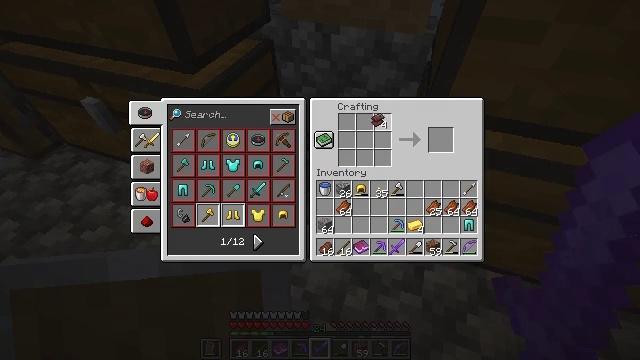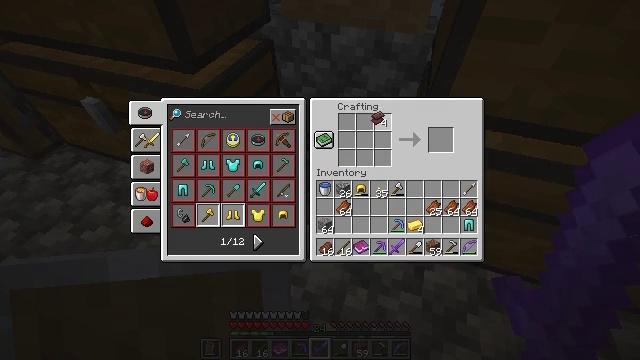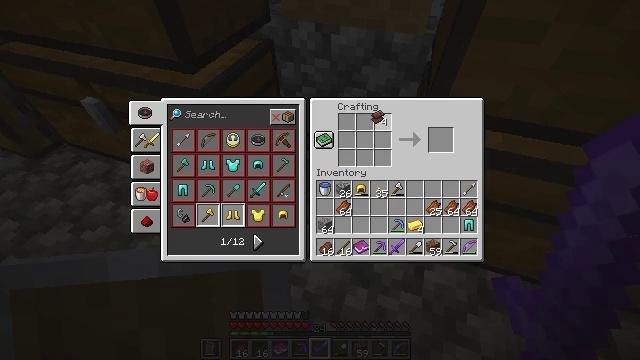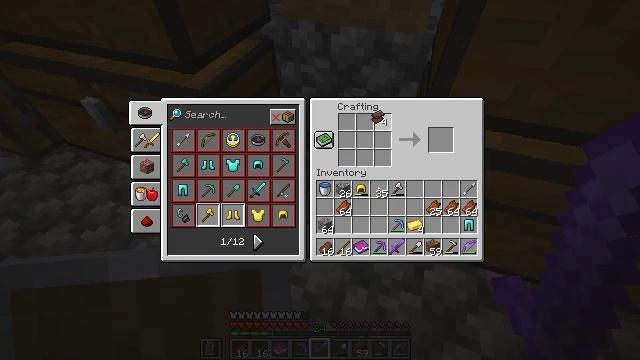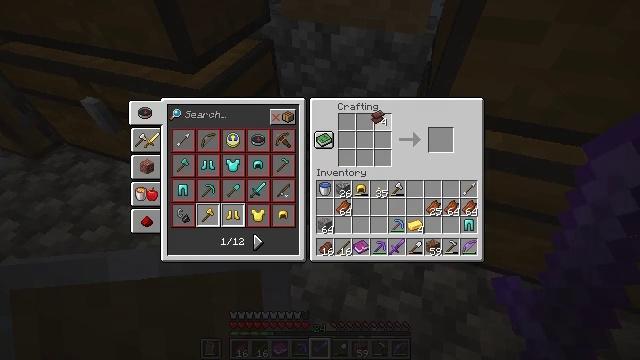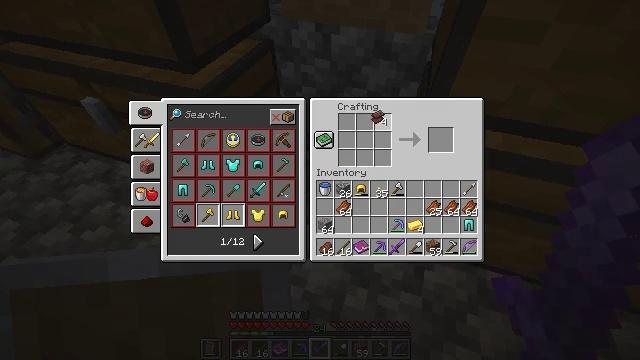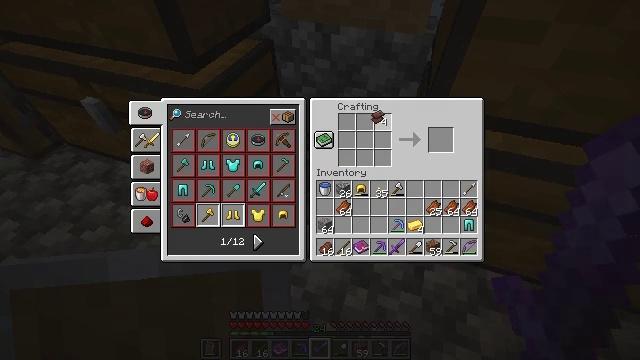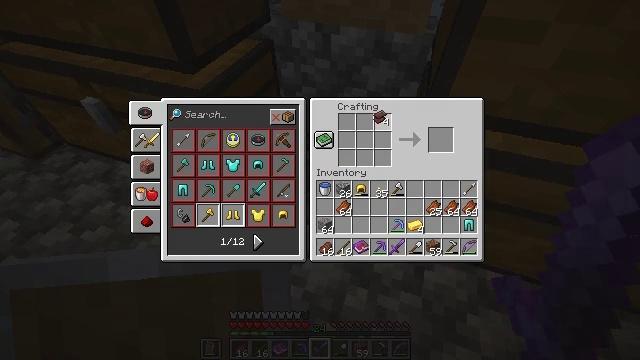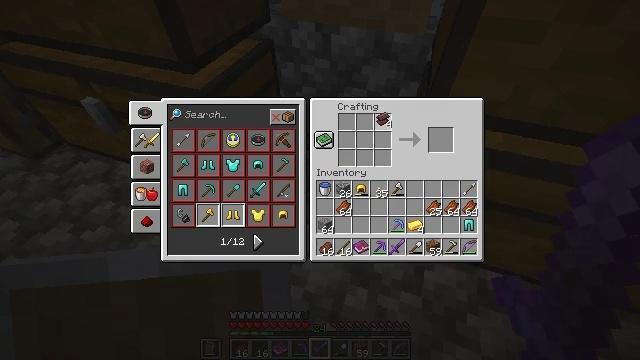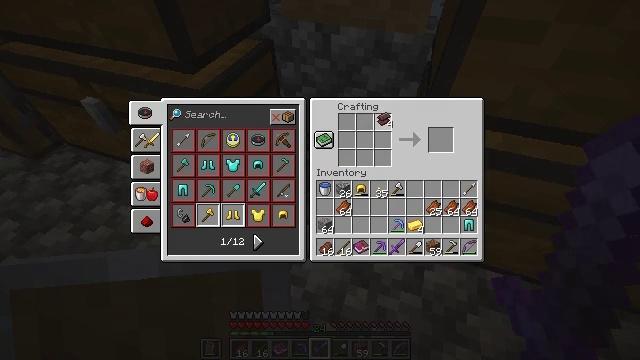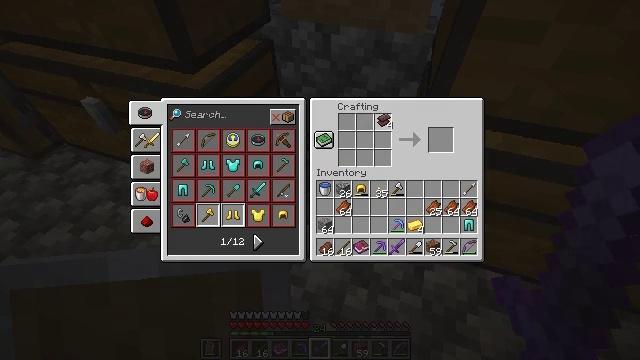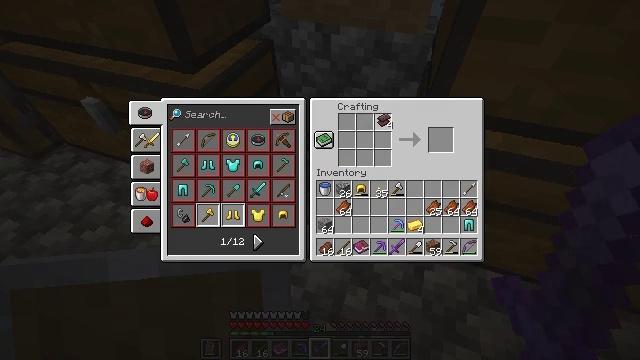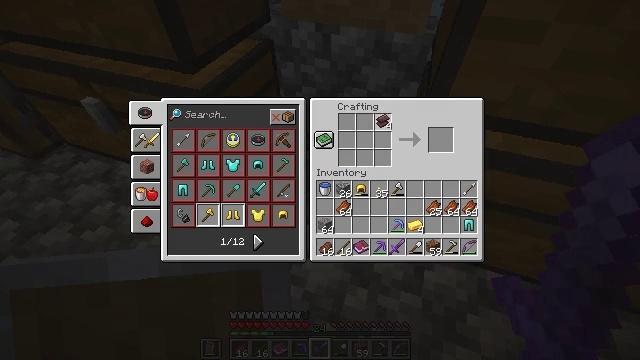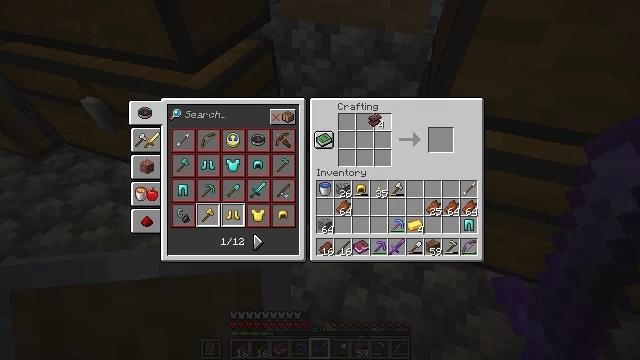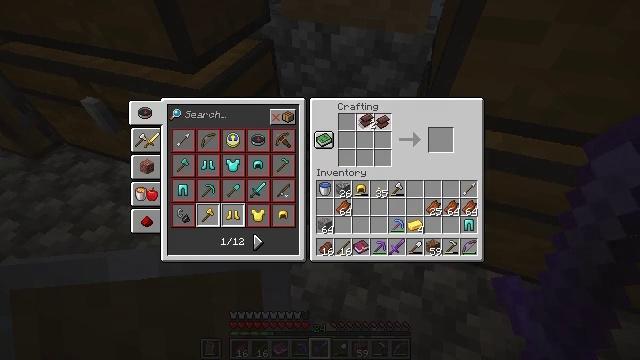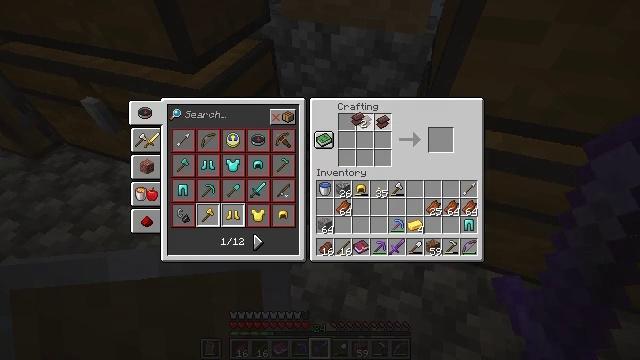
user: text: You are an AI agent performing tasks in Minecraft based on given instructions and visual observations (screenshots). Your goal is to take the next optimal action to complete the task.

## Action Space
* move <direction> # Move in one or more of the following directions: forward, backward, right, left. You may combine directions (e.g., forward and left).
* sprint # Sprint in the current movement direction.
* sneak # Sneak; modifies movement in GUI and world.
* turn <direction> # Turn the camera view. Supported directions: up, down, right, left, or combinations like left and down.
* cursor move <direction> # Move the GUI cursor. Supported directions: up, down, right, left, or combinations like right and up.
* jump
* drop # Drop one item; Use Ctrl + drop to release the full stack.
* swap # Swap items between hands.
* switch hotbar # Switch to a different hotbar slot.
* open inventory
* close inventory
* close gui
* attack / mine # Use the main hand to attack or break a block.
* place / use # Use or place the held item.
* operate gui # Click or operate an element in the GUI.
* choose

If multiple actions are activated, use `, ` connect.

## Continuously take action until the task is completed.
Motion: motion action
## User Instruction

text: Smelt ancient debris for netherite scrap and craft a netherite ingot.
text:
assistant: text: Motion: no_op
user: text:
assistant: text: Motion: no_op
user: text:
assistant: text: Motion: no_op
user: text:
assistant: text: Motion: no_op
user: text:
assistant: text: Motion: no_op
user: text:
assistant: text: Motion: no_op
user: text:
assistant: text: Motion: no_op
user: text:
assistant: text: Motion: no_op
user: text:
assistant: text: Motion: no_op
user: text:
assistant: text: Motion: no_op
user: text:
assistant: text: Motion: use / place
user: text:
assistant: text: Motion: use / place
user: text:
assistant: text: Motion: turn left, use / place
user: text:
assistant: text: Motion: turn left, use / place
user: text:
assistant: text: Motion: turn left, use / place
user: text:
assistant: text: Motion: turn left, use / place
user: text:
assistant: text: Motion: use / place
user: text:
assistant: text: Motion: use / place
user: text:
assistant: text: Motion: use / place
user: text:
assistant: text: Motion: use / place
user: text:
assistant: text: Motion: use / place
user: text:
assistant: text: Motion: use / place
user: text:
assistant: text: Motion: use / place
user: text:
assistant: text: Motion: use / place
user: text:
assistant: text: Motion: use / place
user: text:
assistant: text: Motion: use / place
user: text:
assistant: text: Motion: use / place
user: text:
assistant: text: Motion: no_op
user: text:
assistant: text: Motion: no_op
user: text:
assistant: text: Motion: turn right